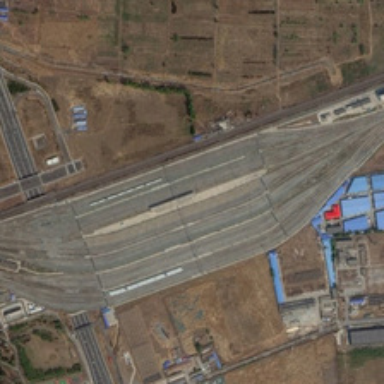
Many bareland and several boats are in two sides of a railway station .